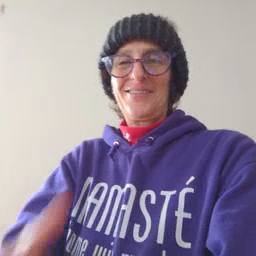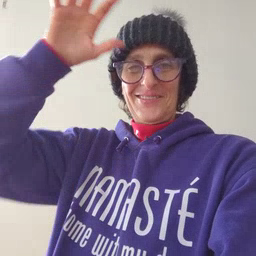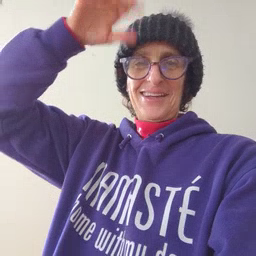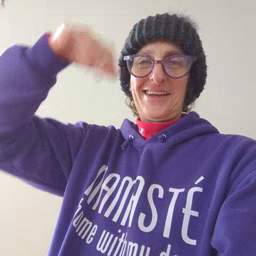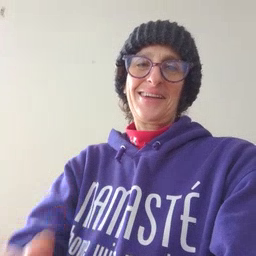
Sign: rain